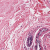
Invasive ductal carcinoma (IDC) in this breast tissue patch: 0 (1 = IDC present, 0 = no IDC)